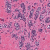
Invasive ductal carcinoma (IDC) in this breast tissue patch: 0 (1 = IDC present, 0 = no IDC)